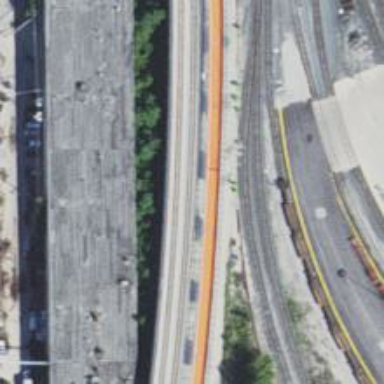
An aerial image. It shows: Railway yard.